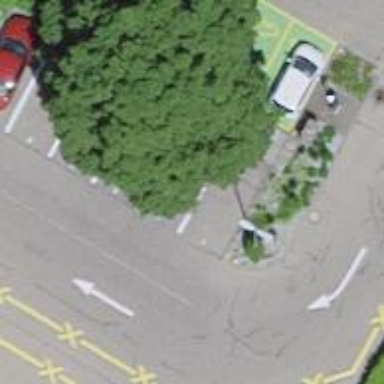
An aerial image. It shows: Charging station.